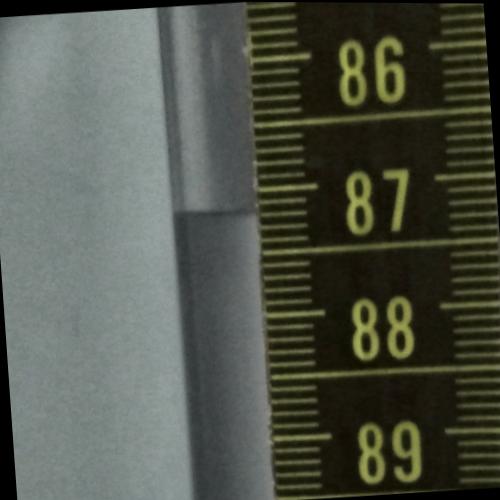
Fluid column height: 87.2 cm